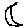
Label: moon